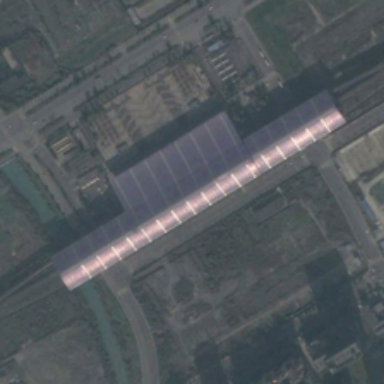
Many green trees and meadows are in two sides of a railway station .